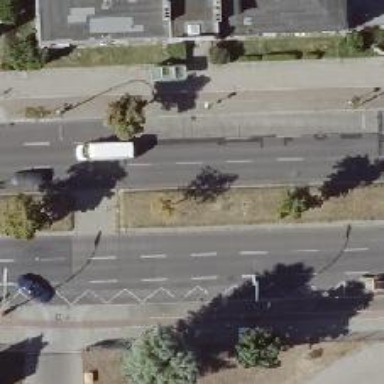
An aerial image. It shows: Public transport stop position.